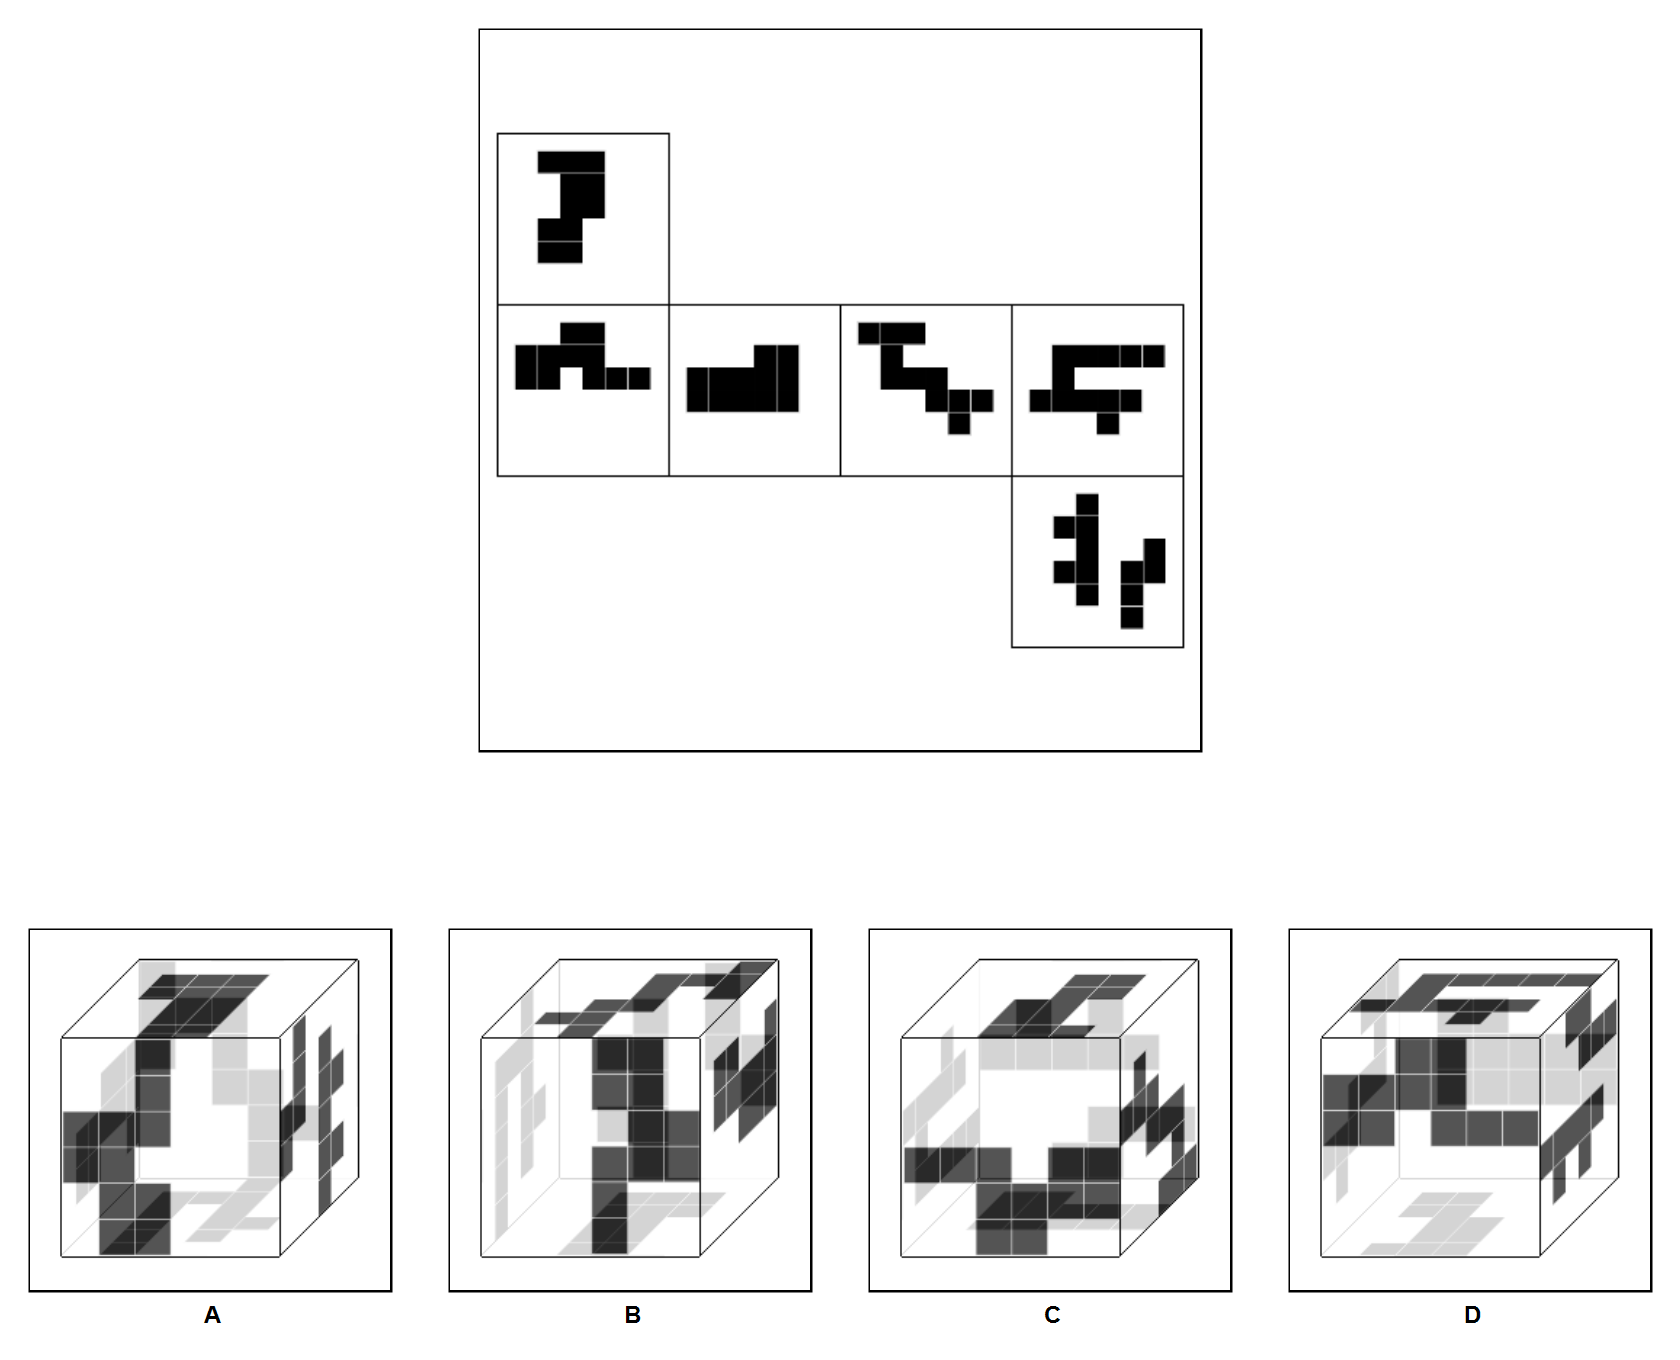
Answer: A